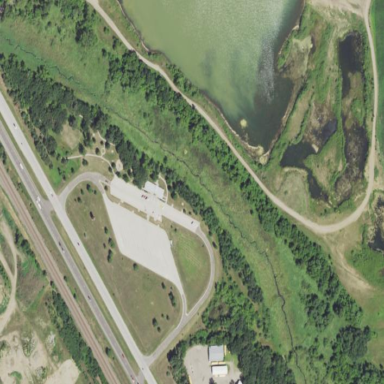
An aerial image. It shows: Rest area on the road.